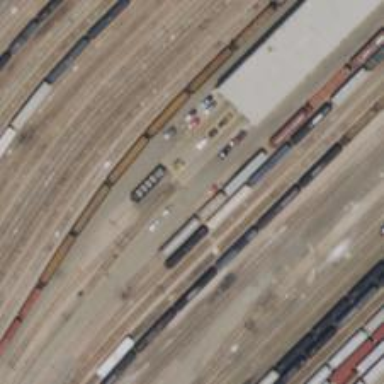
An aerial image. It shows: Railway yard.